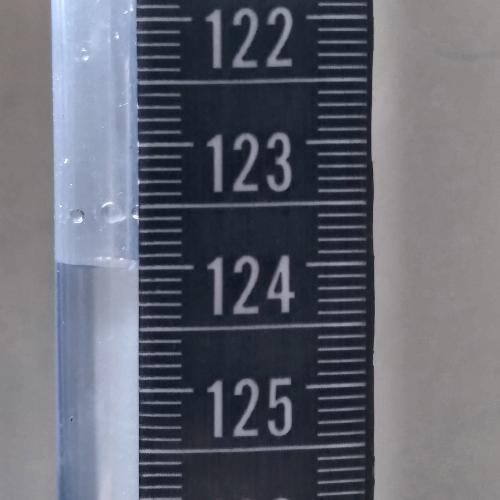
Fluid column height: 124.0 cm